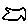
Label: fish